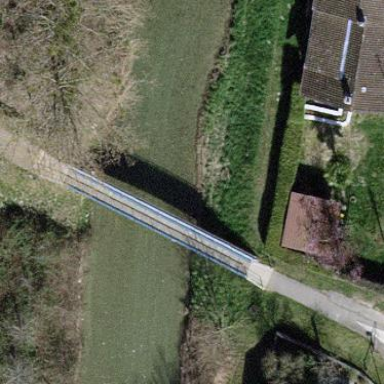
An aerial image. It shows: Man-made bridge.